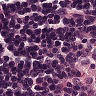
Metastatic tissue present: no